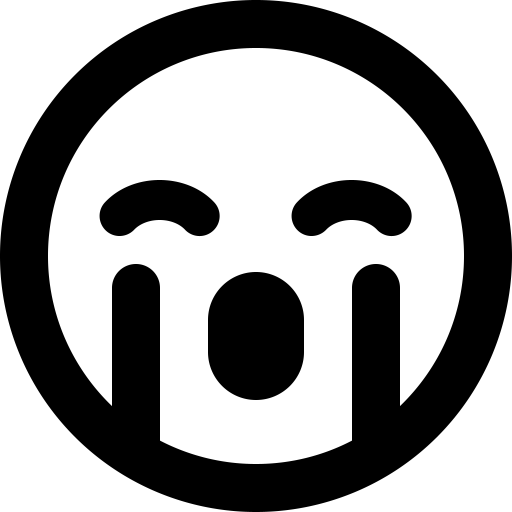
Tags: icon, FontAwesome, fa-icon, outline, face, sad, cry